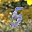
Label: 5